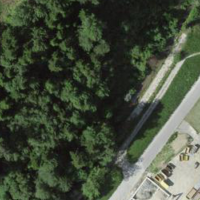
EUNIS habitat code: 44
Species observed at this site:
Milvus milvus